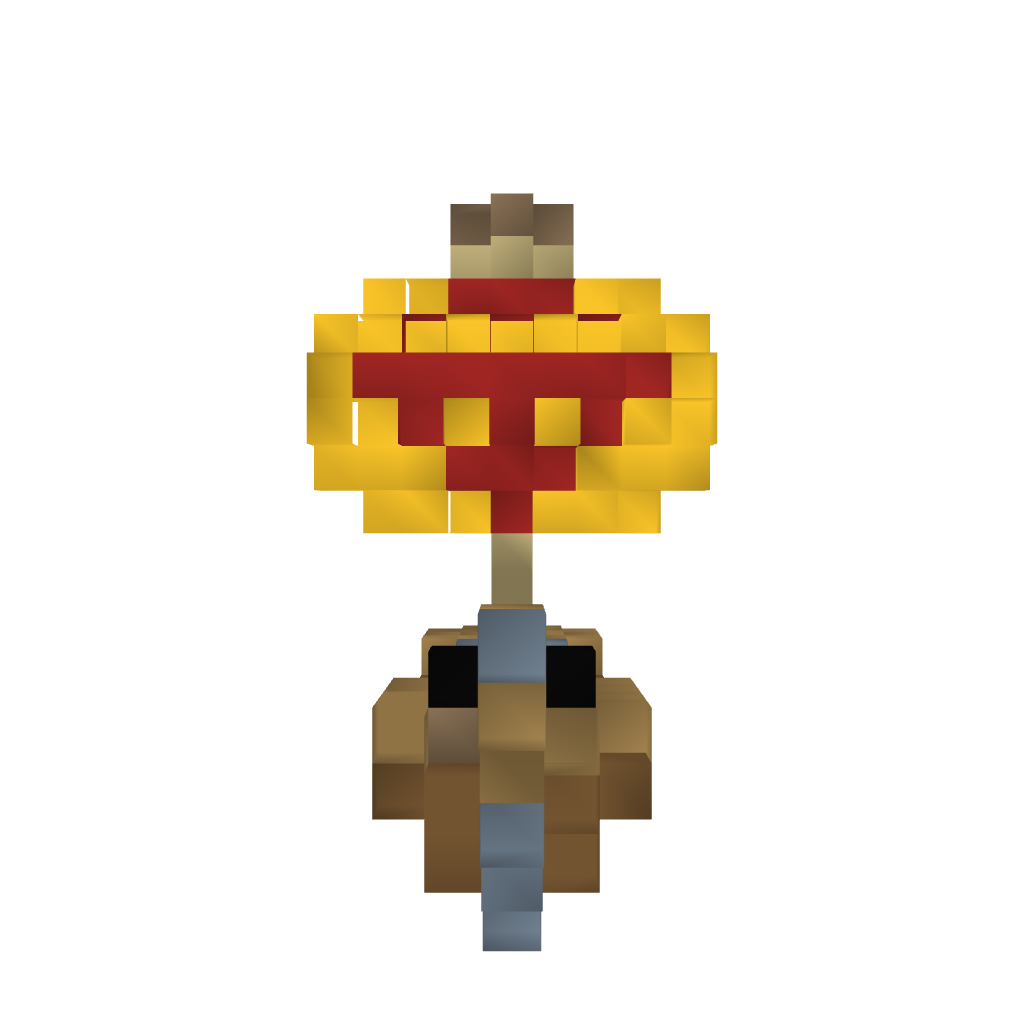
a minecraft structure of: Viking Ship [Small]